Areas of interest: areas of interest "Huaxu Nanyuan"
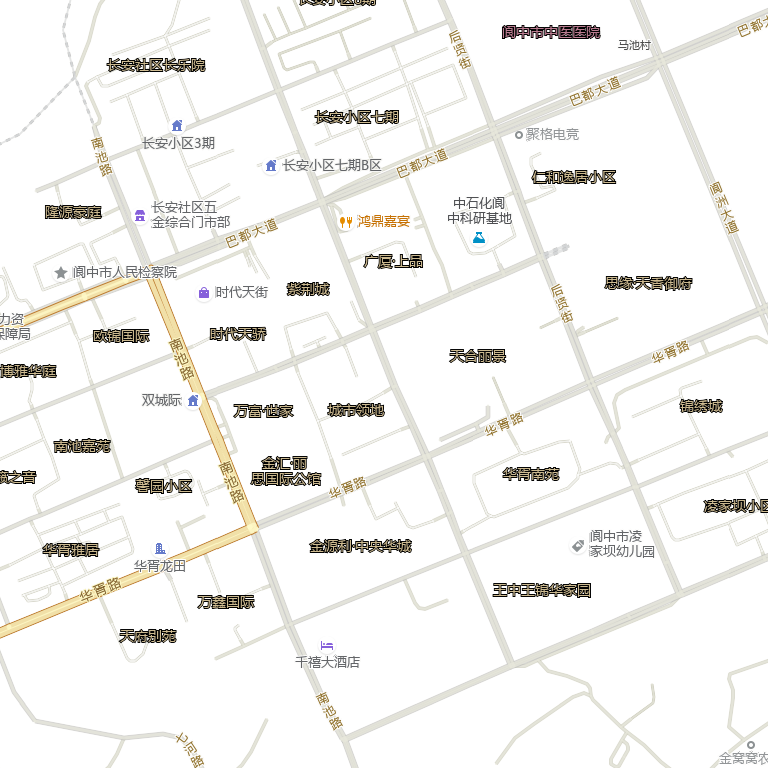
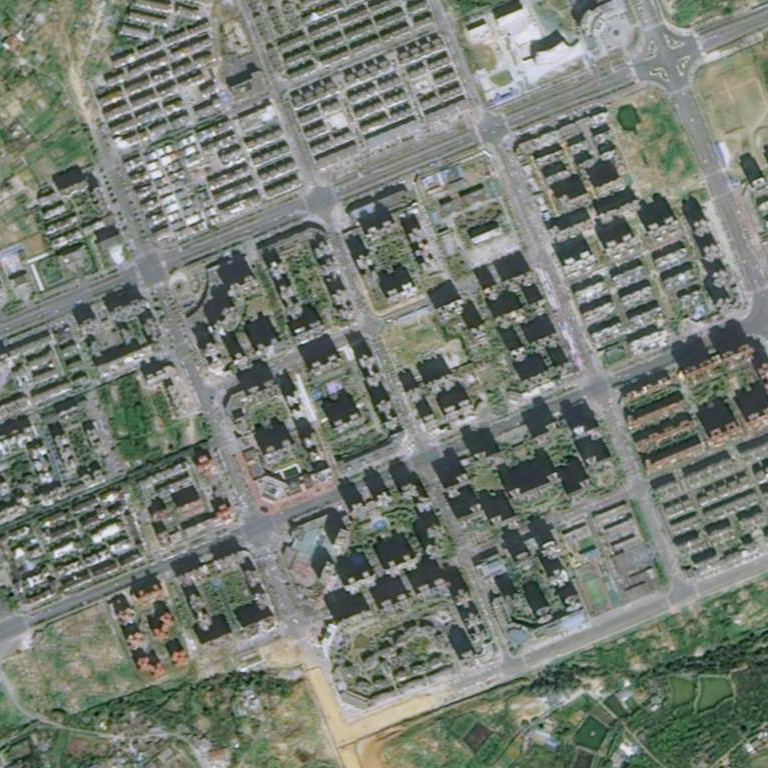